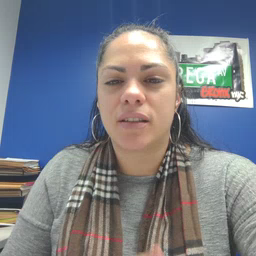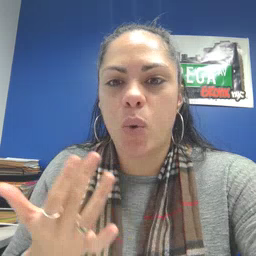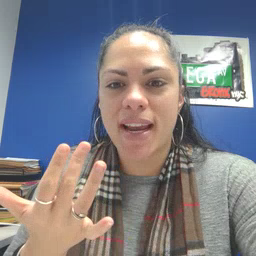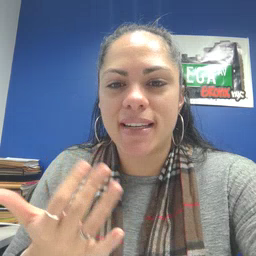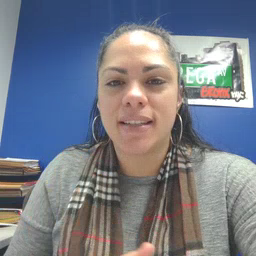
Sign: wait